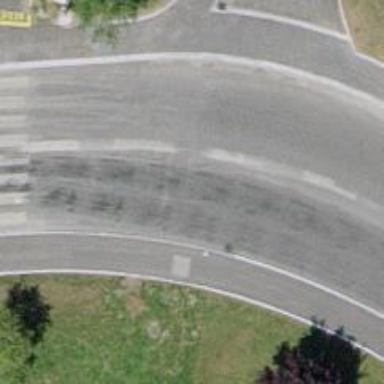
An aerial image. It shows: Secondary road with separate sidewalks on both sides.